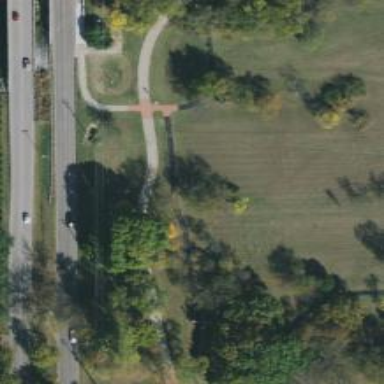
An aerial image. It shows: Footway with asphalt surface. This footway is 2-mile long running track.